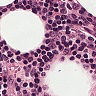
Metastatic tissue present: no